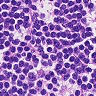
Metastatic tissue present: no